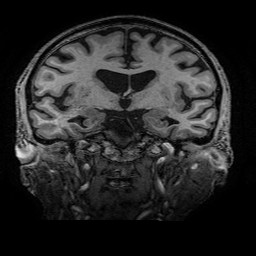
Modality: T1w
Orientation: sagittal
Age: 83
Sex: male
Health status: healthy
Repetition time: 2.53 s
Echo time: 0.0034 s